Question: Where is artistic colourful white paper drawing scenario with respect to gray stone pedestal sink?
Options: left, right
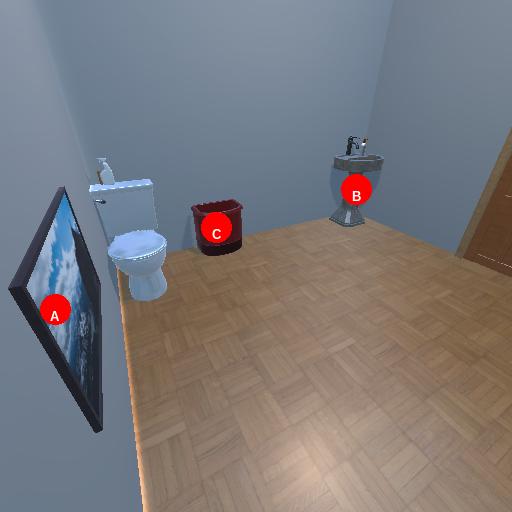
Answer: left